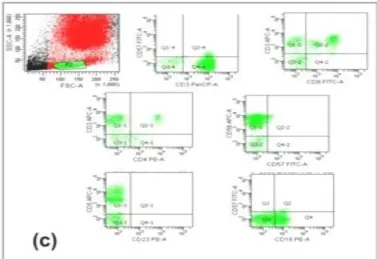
In addition small proportion normal T-lymphoid cells are also seen;. LGL: Positive markers are- CD3, CD8, CD5, CD56, and ,CD16.
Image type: pathology (fish)